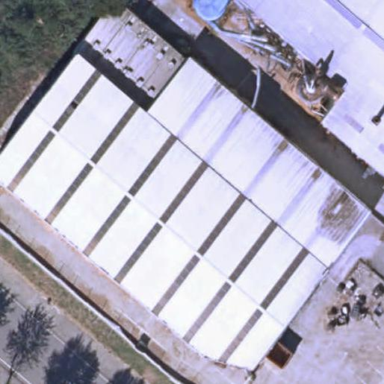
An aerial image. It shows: Industrial building.